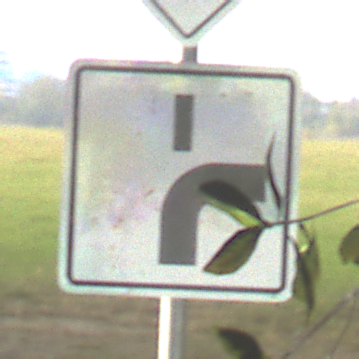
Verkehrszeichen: VerlaufVorfahrtsstrasse8
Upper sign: Vorfahrtsstrasse
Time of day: SunriseSunset
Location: Outdoor (Suburban)
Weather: PartlyCloudy
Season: NotSpecified
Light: Natural